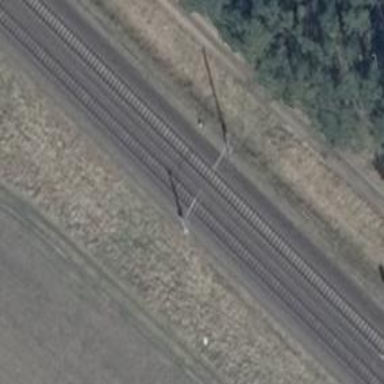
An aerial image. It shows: Milestone along the railway track with catenary mast.